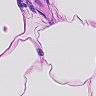
Metastatic tissue present: no